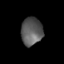
Tissue: skin
Cell type: Epithelial cells
Senescence score: 0.2084
Nuclear area (px): 588
Mean DAPI intensity: 89.895